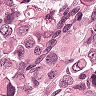
Metastatic tissue present: yes